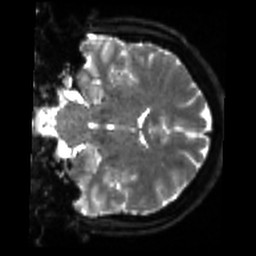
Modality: sbref
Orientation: coronal
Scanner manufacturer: siemens
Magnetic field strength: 3 T
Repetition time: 4 s
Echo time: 0.0594 s